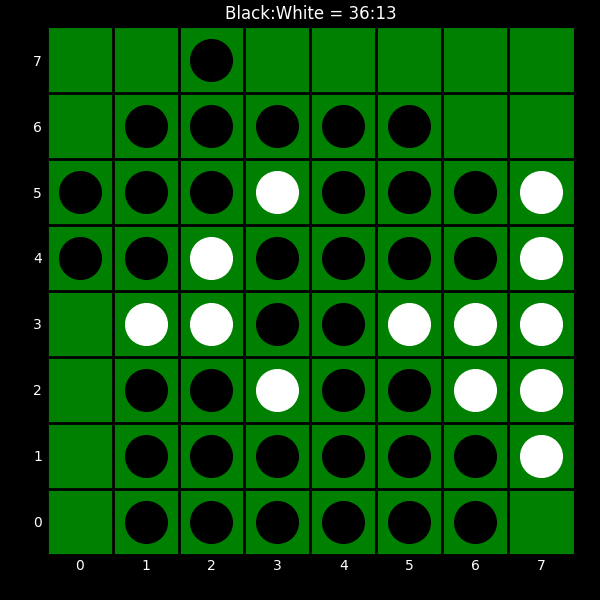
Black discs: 36
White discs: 13